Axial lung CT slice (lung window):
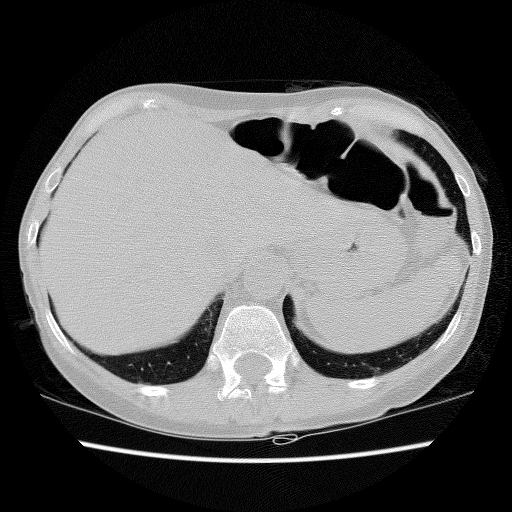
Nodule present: no